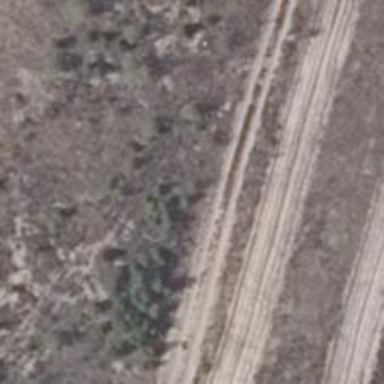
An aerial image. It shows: Sandy track with grade 4 tracktype.